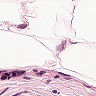
Metastatic tissue present: no